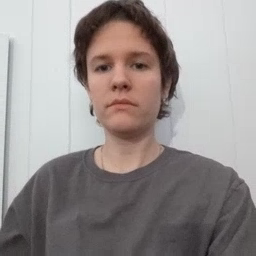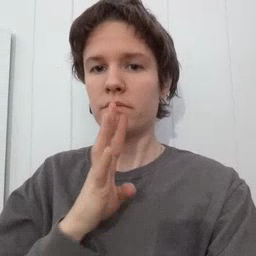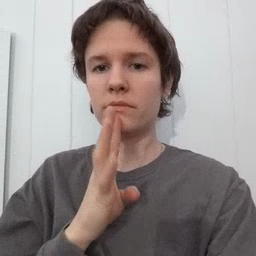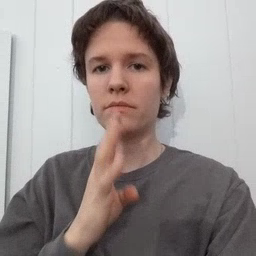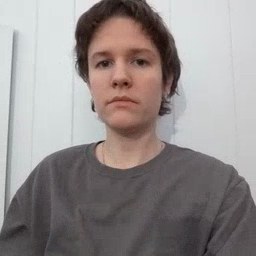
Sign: talk